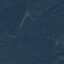
Label: Forest